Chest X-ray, AP view. Patient: 54 years old, sex M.
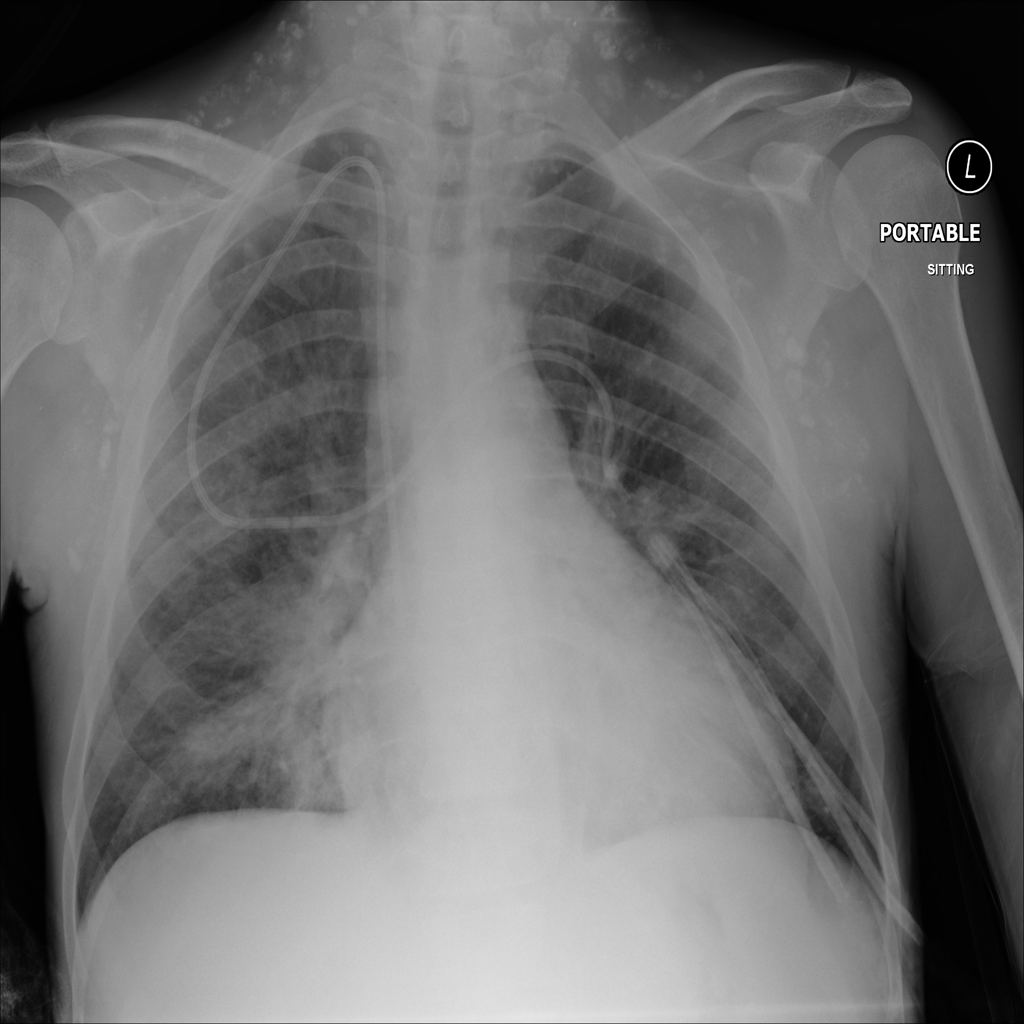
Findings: Infiltration, Pneumonia